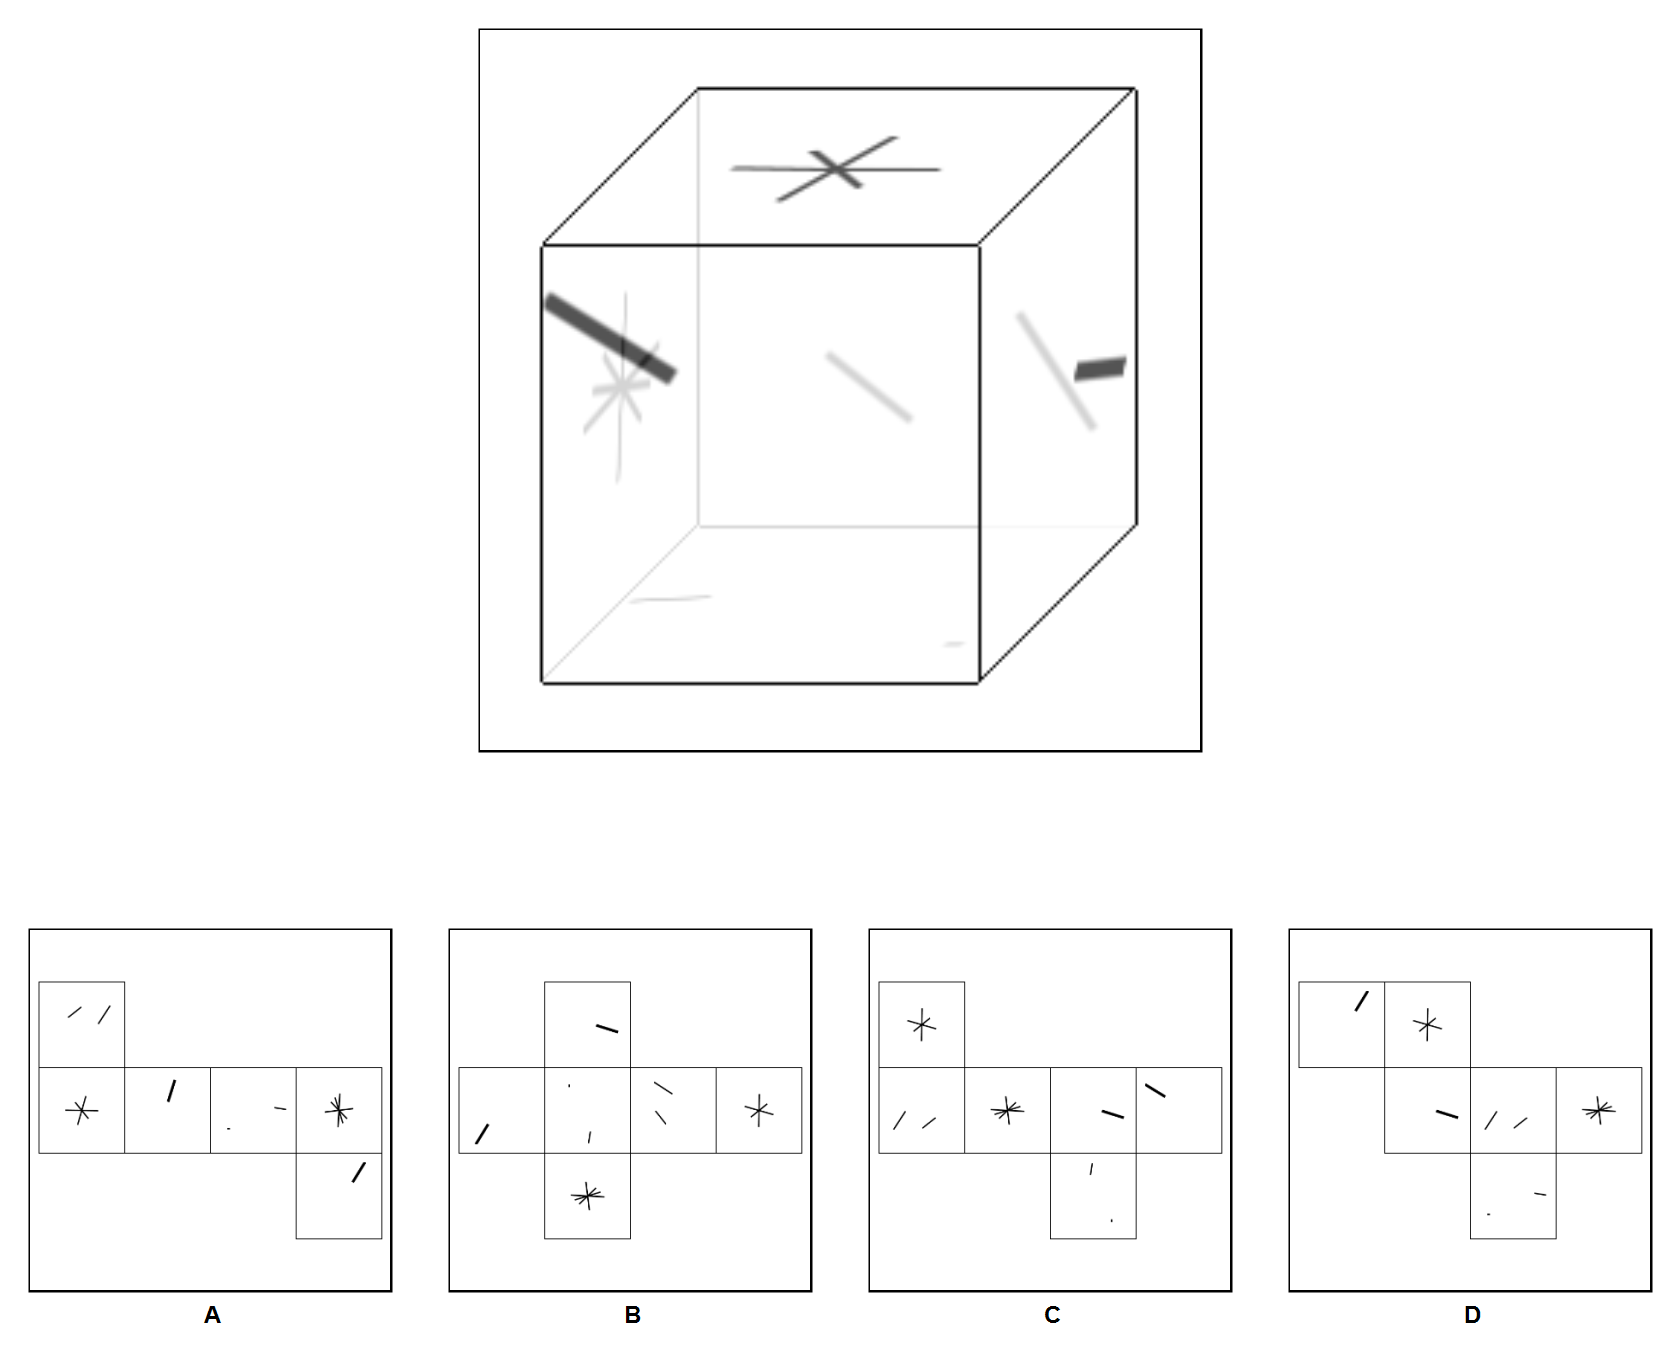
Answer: C